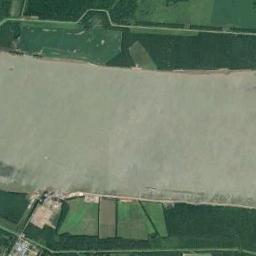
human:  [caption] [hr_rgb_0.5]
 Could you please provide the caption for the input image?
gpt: The yellow river goes through the farmland .

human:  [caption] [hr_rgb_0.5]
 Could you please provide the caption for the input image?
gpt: A wide, Straight, Light green river with green and tawny fields on both sides of the bank, With buildings .

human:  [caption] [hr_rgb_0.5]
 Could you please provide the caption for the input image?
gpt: There are many trees around the river .

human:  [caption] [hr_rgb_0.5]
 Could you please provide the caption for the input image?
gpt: The river goes through green farmland .

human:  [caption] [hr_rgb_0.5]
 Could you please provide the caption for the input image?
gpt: There are some green farmlands near the river .